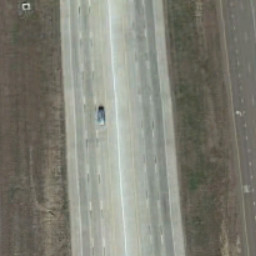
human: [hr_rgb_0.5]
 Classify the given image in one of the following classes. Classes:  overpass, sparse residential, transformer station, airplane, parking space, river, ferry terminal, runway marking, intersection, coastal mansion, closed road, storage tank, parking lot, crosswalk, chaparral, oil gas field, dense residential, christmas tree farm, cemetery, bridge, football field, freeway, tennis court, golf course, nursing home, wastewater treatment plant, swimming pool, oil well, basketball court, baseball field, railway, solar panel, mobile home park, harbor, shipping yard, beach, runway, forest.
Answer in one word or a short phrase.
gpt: freeway